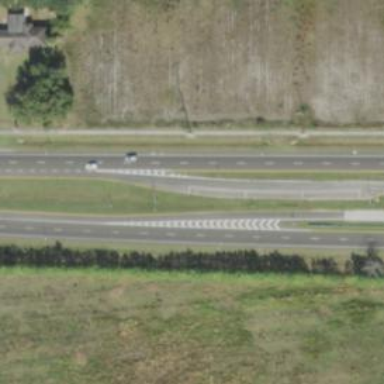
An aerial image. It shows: Trunk link highway.